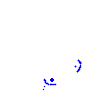
Particle: kaon